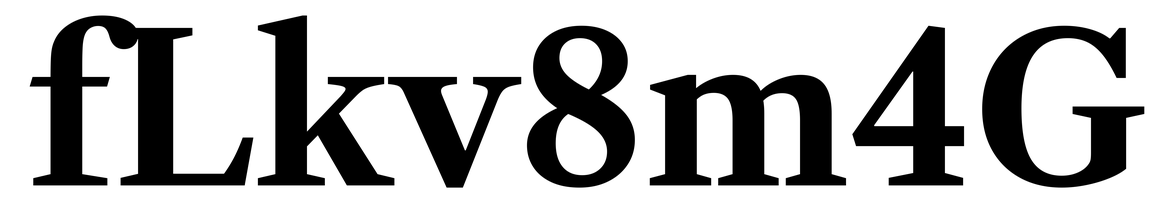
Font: LibreCaslonText_Bold